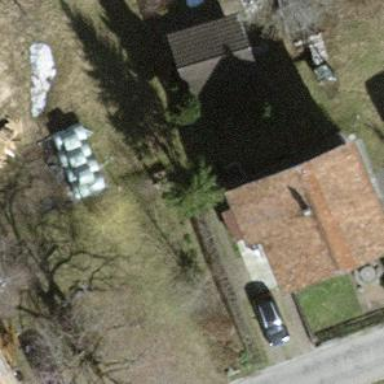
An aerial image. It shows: Simple and straightforward house.